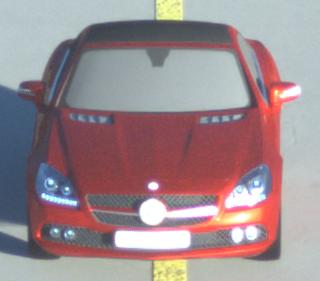
Make: Mercedes-Benz
Model: SLK 200
Detailed model: SLK-Class (172)
Model produced from: 2011/03
Model produced until: 2015/04
Doors: 2
Color: red
Road condition: dry road
Daytime: sunrise or sunset
Contrast: high contrast